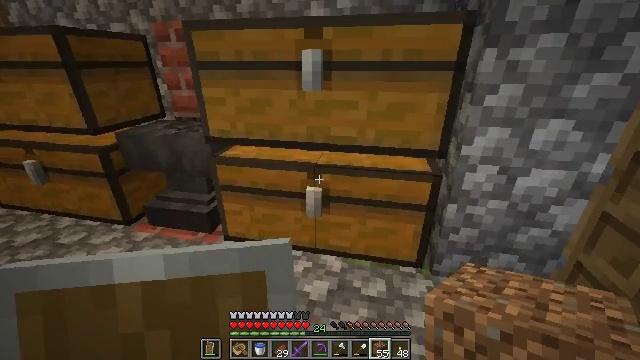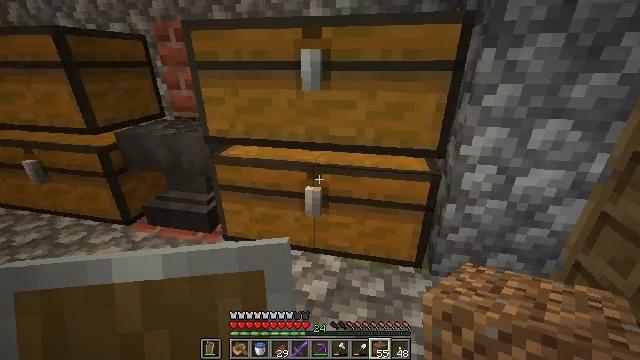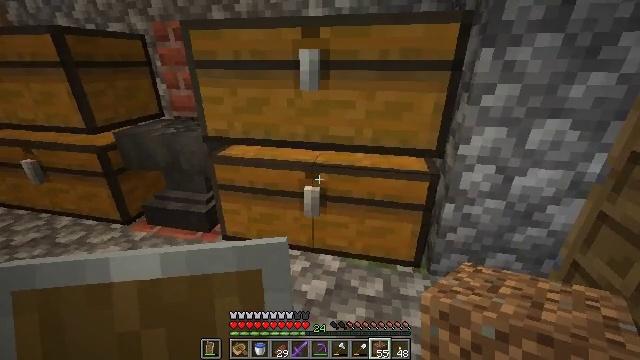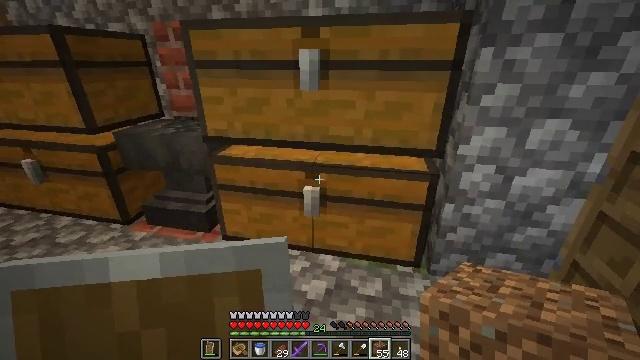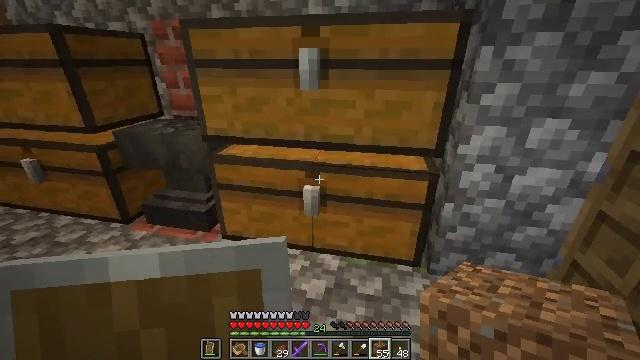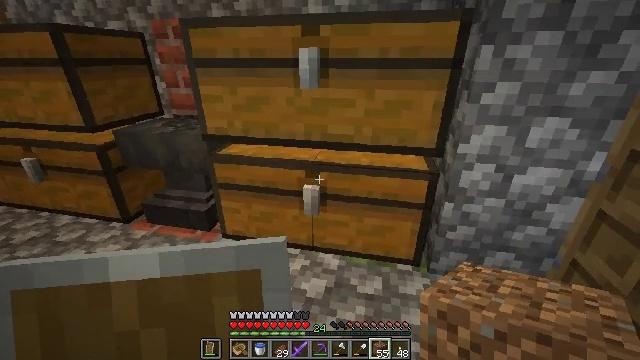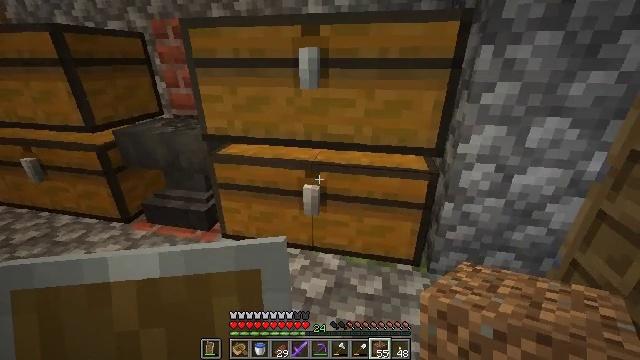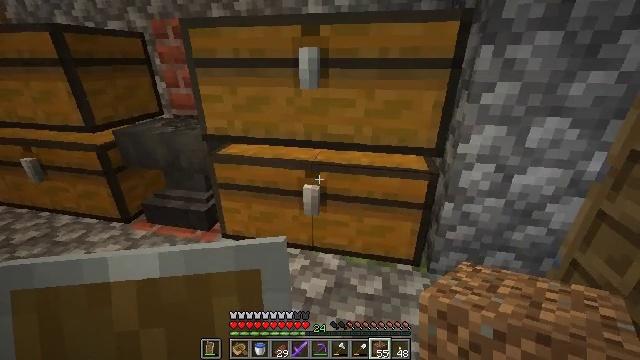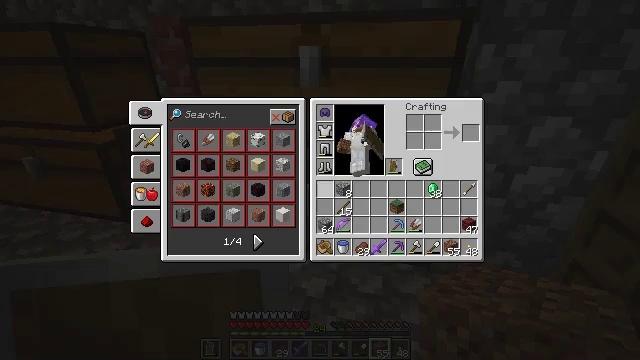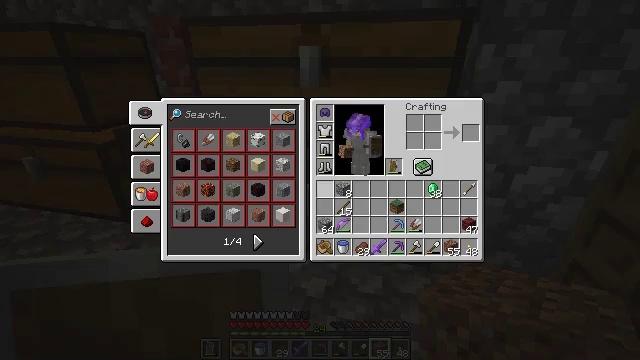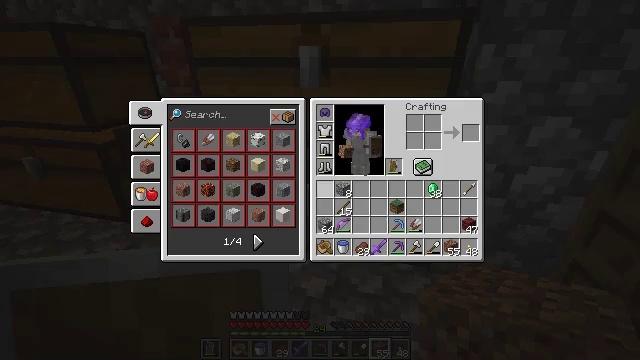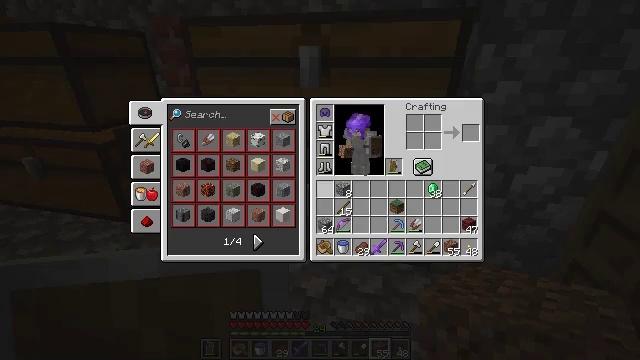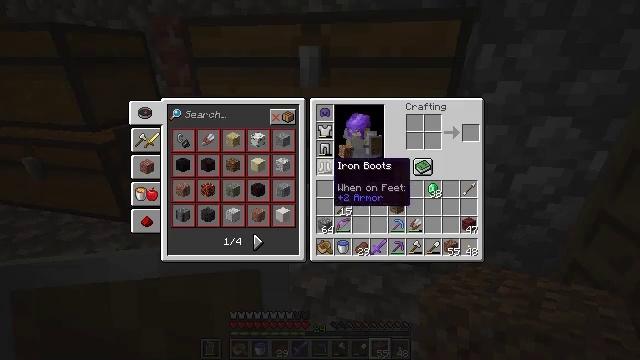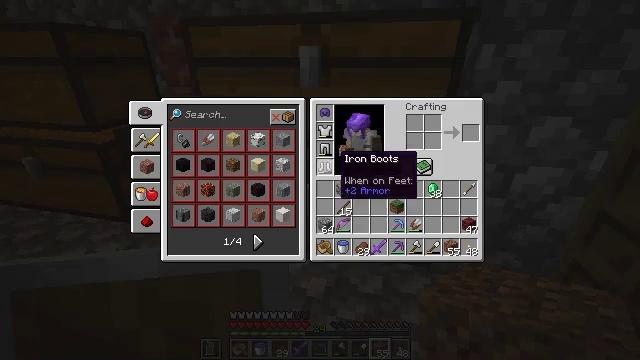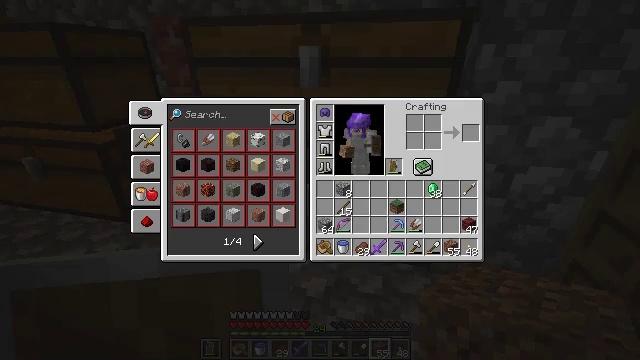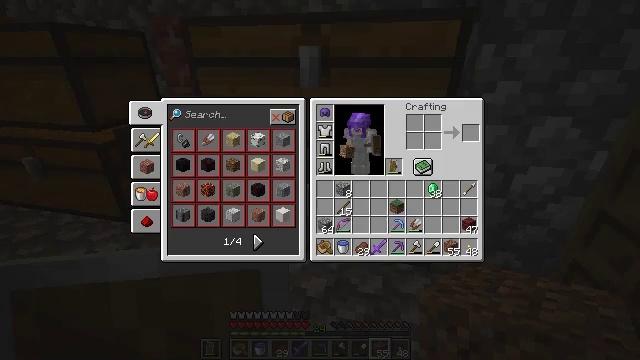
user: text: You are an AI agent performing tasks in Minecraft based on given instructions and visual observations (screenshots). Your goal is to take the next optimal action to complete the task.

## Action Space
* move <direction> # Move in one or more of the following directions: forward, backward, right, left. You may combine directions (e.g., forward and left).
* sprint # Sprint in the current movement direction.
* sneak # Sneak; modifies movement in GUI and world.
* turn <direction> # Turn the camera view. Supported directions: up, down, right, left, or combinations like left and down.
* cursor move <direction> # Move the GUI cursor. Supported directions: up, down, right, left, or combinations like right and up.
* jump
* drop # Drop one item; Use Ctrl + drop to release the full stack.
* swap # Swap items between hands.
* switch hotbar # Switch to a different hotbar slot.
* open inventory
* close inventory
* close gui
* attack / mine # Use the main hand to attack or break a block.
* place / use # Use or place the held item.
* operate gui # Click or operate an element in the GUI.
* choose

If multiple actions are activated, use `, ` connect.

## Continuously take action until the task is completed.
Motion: motion action
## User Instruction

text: Use the crafting table to craft a brewing stand.
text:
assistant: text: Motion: no_op
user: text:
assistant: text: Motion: no_op
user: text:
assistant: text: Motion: no_op
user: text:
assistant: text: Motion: no_op
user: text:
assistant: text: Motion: no_op
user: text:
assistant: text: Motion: no_op
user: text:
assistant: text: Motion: no_op
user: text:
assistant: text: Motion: open inventory
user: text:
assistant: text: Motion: open inventory
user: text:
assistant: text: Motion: open inventory
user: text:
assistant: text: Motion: no_op
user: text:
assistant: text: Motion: no_op
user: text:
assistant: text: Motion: turn right and up
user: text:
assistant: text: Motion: no_op
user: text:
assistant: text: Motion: turn right and up
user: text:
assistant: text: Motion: turn right
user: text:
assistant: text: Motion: no_op
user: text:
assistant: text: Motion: no_op
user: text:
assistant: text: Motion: no_op
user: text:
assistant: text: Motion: no_op
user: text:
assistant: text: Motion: close inventory
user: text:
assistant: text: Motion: turn left, close inventory
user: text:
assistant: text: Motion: move forward, turn left
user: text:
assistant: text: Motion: move forward, turn left and up
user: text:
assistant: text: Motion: move forward and move right, turn left and up
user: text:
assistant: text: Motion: move forward and move right, turn left and up
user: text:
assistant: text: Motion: move forward and move right, turn left and up
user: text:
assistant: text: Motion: move forward and move right, turn left
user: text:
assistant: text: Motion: move forward and move right, turn left and up
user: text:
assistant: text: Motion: move forward and move right, turn left and up